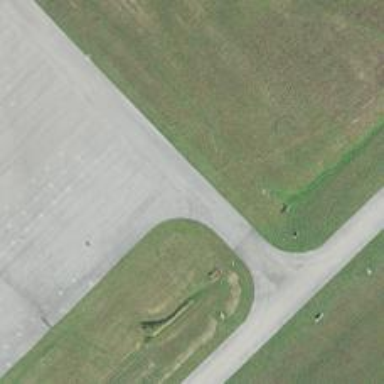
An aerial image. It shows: View of taxiway at the airport.